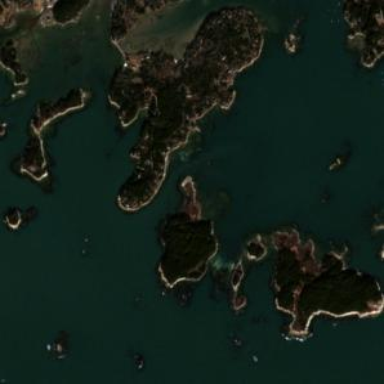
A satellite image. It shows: Island with natural coastline.